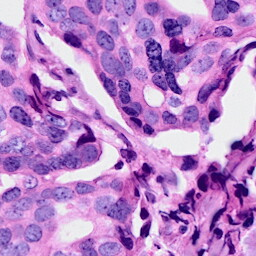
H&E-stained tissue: Breast